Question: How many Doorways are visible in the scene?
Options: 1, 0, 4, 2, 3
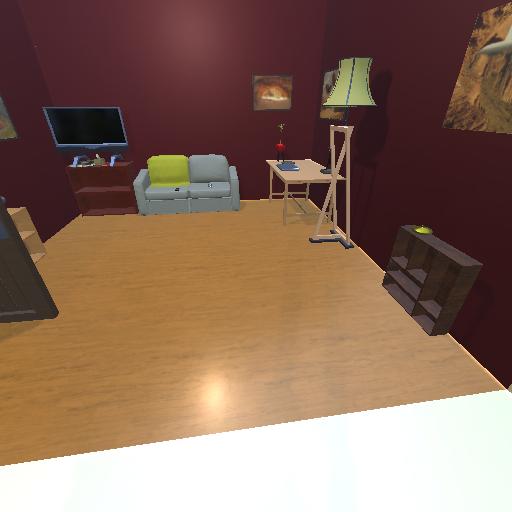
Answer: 1